Field crop: maize
Growth stage: 2
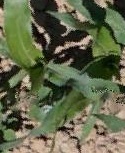
Species: maize